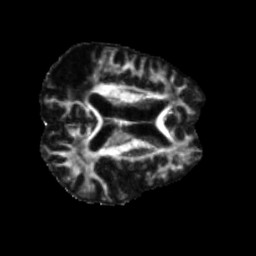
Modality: FA
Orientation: axial
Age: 68
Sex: male
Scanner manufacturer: siemens
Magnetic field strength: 3 T
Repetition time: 5.25 s
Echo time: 0.08 s